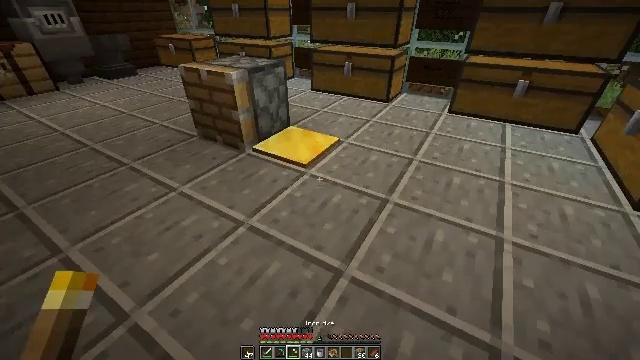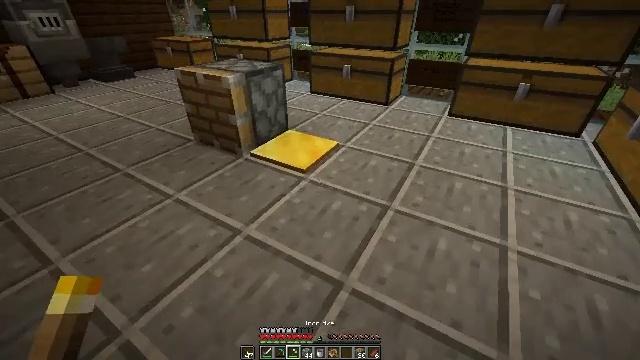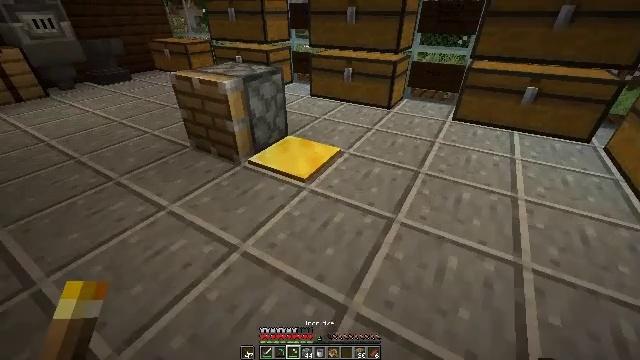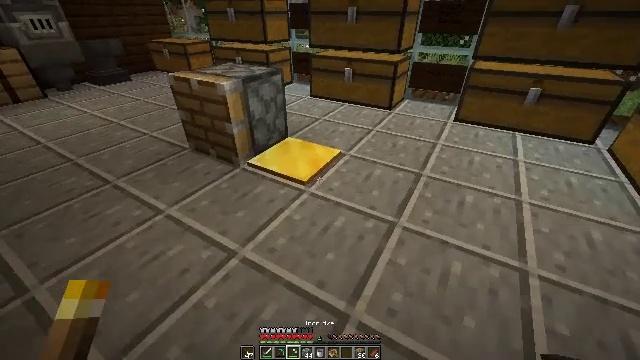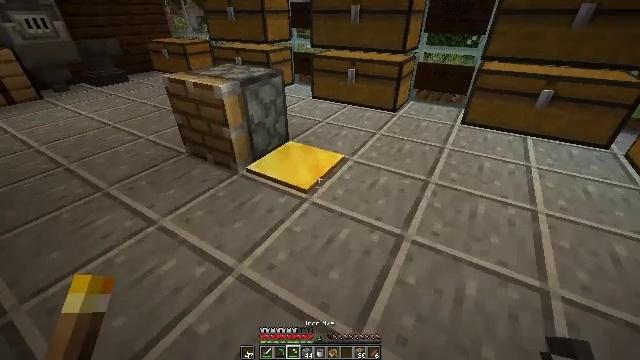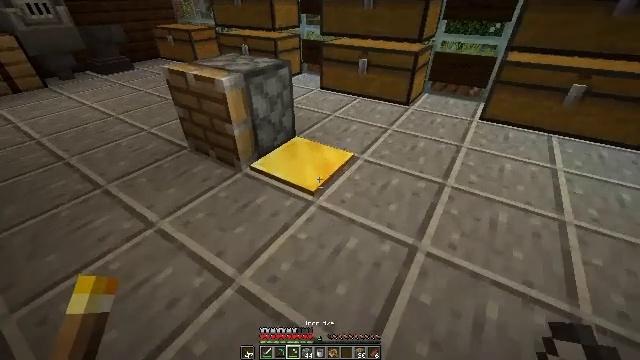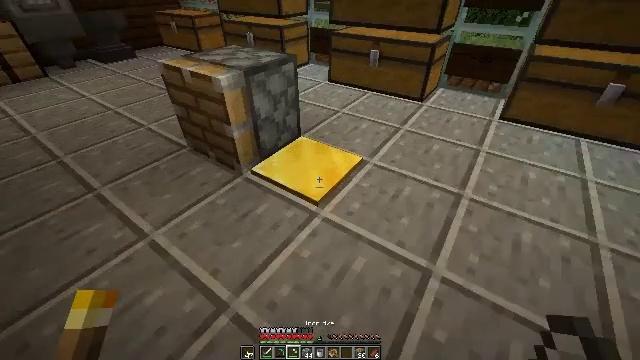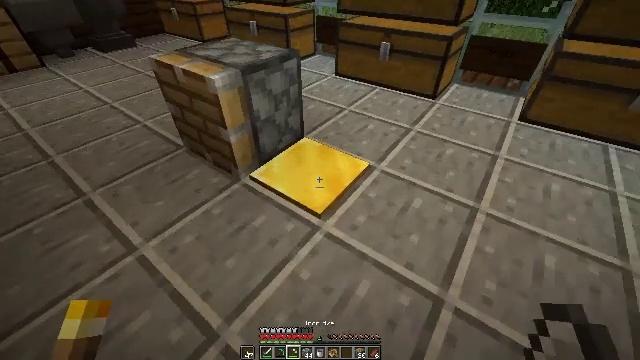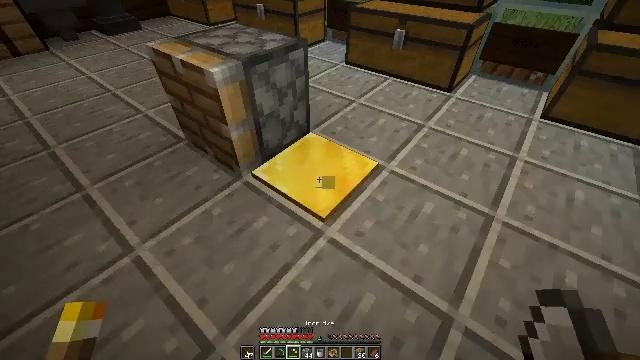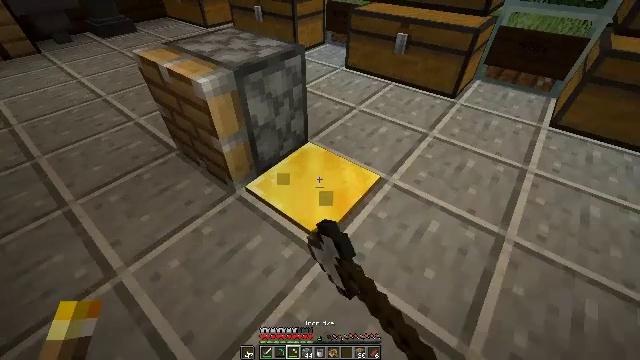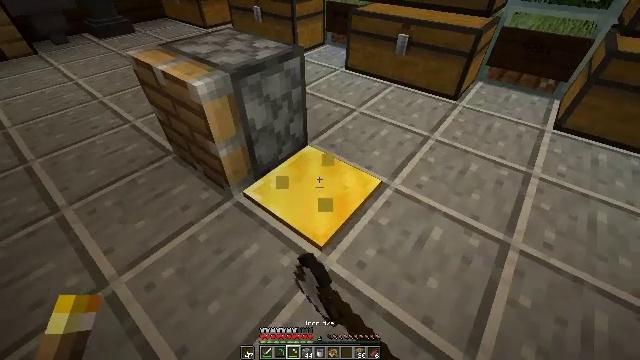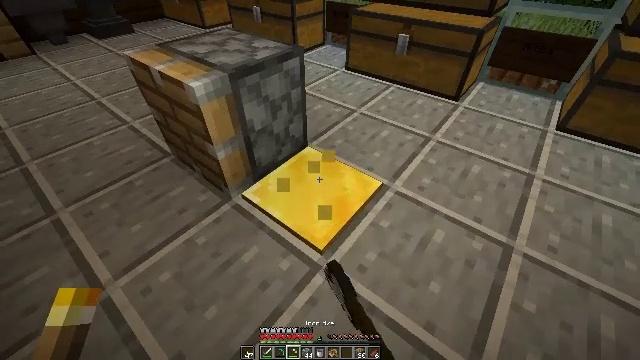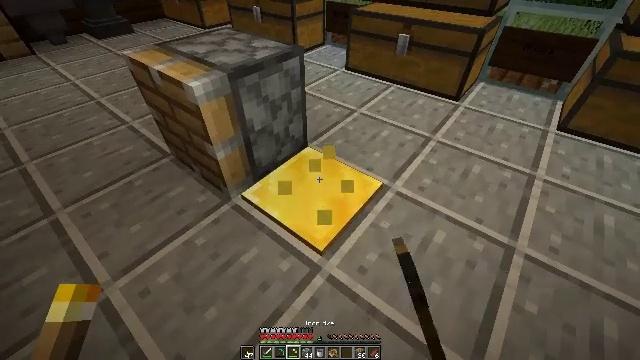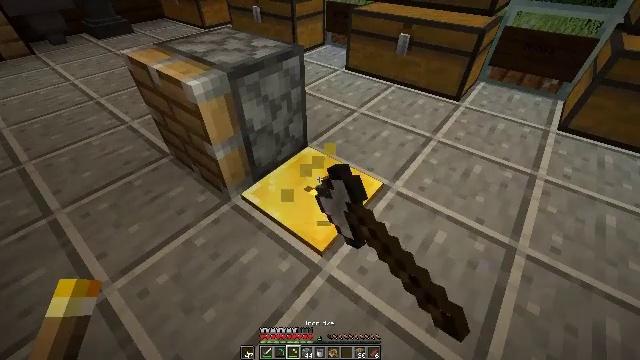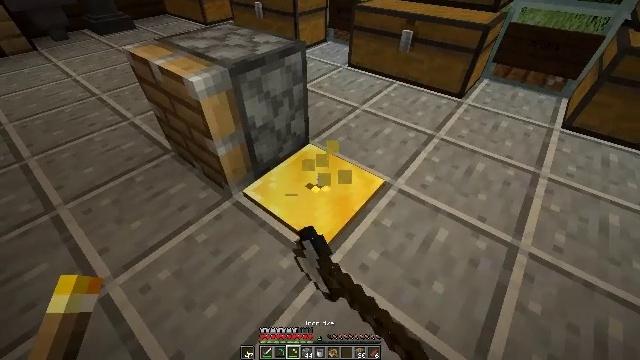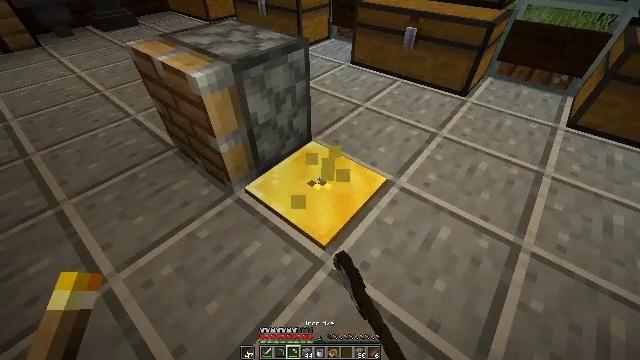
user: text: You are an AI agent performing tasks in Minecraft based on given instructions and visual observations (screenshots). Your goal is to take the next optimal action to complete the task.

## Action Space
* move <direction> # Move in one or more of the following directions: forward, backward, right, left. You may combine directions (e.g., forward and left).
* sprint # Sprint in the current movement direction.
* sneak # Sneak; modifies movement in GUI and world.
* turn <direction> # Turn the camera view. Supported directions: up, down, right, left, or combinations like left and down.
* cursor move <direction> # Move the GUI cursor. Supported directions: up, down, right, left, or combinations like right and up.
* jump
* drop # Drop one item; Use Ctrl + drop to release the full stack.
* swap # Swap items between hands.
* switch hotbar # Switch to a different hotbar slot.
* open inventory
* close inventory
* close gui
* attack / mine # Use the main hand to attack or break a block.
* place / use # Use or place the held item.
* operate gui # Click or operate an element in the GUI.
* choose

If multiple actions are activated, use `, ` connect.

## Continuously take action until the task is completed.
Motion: motion action
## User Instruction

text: mine block light weighted pressure plate
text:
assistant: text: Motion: move forward
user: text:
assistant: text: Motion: move forward
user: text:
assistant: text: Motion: move forward
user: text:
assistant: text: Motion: move forward
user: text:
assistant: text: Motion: move forward, turn left and down
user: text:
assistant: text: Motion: move forward, turn left and down
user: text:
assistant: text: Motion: move forward, turn left and down
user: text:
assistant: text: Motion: move forward, turn left and down, attack / mine
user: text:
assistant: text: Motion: attack / mine
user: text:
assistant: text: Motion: attack / mine
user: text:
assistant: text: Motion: attack / mine
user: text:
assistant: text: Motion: attack / mine
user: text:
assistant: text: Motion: attack / mine
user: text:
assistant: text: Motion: attack / mine
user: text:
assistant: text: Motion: attack / mine
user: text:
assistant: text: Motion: attack / mine
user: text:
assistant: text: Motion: attack / mine
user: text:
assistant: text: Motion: attack / mine
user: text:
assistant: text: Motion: attack / mine
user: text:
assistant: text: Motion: attack / mine
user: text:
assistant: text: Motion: attack / mine
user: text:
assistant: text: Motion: attack / mine
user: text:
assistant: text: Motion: attack / mine
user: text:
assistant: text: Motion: attack / mine
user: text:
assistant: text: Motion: attack / mine
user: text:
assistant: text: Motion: attack / mine
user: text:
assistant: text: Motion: attack / mine
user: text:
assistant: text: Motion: attack / mine
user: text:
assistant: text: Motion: attack / mine
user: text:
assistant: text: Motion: attack / mine